Field crop: maize
Growth stage: 2
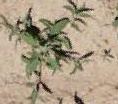
Species: atriplex